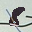
Label: 8